【题型】证明题　【知识点】解析几何　【难度】medium
已知双曲线 $\Gamma: x^2 - \frac{y^2}{3} = 1$，点 $A(1,0)$，点 $Q(1,2)$，过点 $Q$ 作动直线 $l$ 与双曲线右支交于不同的两点 $B$、$C$，点 $H$ 在线段 $BC$ 上，且与端点 $B$、$C$ 不重合.

(1) 求双曲线 $\Gamma$ 的焦距和离心率；

(2) 当 $H$ 为 $BC$ 中点时，$\triangle AQH$ 的面积为 7，求直线 $l$ 的斜率；

(3) 设直线 $AB$、$AH$、$AC$ 分别与 $y$ 轴交于点 $D$、$E$、$F$，若 $E$ 为 $DF$ 的中点，证明：点 $H$ 在一条定直线上，并求出该定直线的方程.
【解答】
【答案】 (1) 焦距 4，离心率 2

(2) -2

(3) 证明见解析，$(x_H, y_H)$ 在定直线 $3x - 2y - 3 = 0$ 上

【解析】 (1) 由双曲线方程得 $a=1, b=\sqrt{3}$，则 $c = \sqrt{a^2 + b^2} = 2$，

所以焦距 $2c = 4$，离心率 $e = \frac{c}{a} = 2$；

(2) 若直线 $l$ 的斜率不存在，则直线 $l$ 与双曲线右支只有一个交点，不符合题意，

故直线 $l$ 的斜率存在，设直线 $l$ 的方程为 $y - 2 = k(x - 1)$，

与 $x^2 - \frac{y^2}{3} = 1$ 联立得 $(3 - k^2)x^2 + (2k^2 - 4k)x - k^2 + 4k - 7 = 0$.

设 $B(x_1, y_1), C(x_2, y_2)$，

由题意，得 $\begin{cases} 3 - k^2 \neq 0 \\ \Delta = (2k^2 - 4k)^2 + 4(3 - k^2)(k^2 - 4k + 7) = 12(7 - 4k) > 0 \\ x_1 + x_2 = \frac{2k - 2k^2}{k^2 - 3} > 0 \\ x_1x_2 = \frac{k^2 - 4k + 7}{k^2 - 3} > 0 \end{cases}$，

解得 $k < -\sqrt{3}$，

因为 $H$ 为 $BC$ 中点，所以 $x_H = \frac{k^2 - 2k}{k^2 - 3}$，

由 $S_{\triangle AQH} = \frac{1}{2} |AQ| \cdot |x_H - 1| = \frac{1}{2} \times 2 \times \left| \frac{k^2 - 2k}{k^2 - 3} - 1 \right| = 7$，得 $7k^2 + 2k - 24 = (7k - 12)(k + 2) = 0$，

又 $k < -\sqrt{3}$，解得 $k = -2$，

所以直线 $l$ 的斜率为 -2；

(3) 直线 $AB$ 的方程为 $y = \frac{y_1}{x_1 - 1}(x - 1)$，令 $x = 0$，得 $y_D = \frac{-y_1}{x_1 - 1}$，

同理可得，$y_E = \frac{-y_H}{x_H - 1}$，$y_F = \frac{-y_2}{x_2 - 1}$，

由 $E$ 为 $DF$ 中点，可得 $2y_E = y_D + y_F$，

即 $\frac{2y_H}{x_H - 1} = \frac{y_1}{x_1 - 1} + \frac{y_2}{x_2 - 1} = \frac{2 + k(x_1 - 1)}{x_1 - 1} + \frac{2 + k(x_2 - 1)}{x_2 - 1} = 2k + 2 \cdot \frac{x_1 + x_2 - 2}{(x_1 - 1)(x_2 - 1)}$,

所以 $\frac{y_H}{x_H - 1} = k + \frac{2k^2 - 4k - 2(k^2 - 3)}{k^2 - 4k + 7 - (2k^2 - 4k) + k^2 - 3} = k + \frac{-4k + 6}{4} = k + \frac{-2k + 3}{2} = \frac{3}{2}$，

即 $3x_H - 2y_H - 3 = 0$，

所以 $(x_H, y_H)$ 在定直线 $3x - 2y - 3 = 0$ 上.

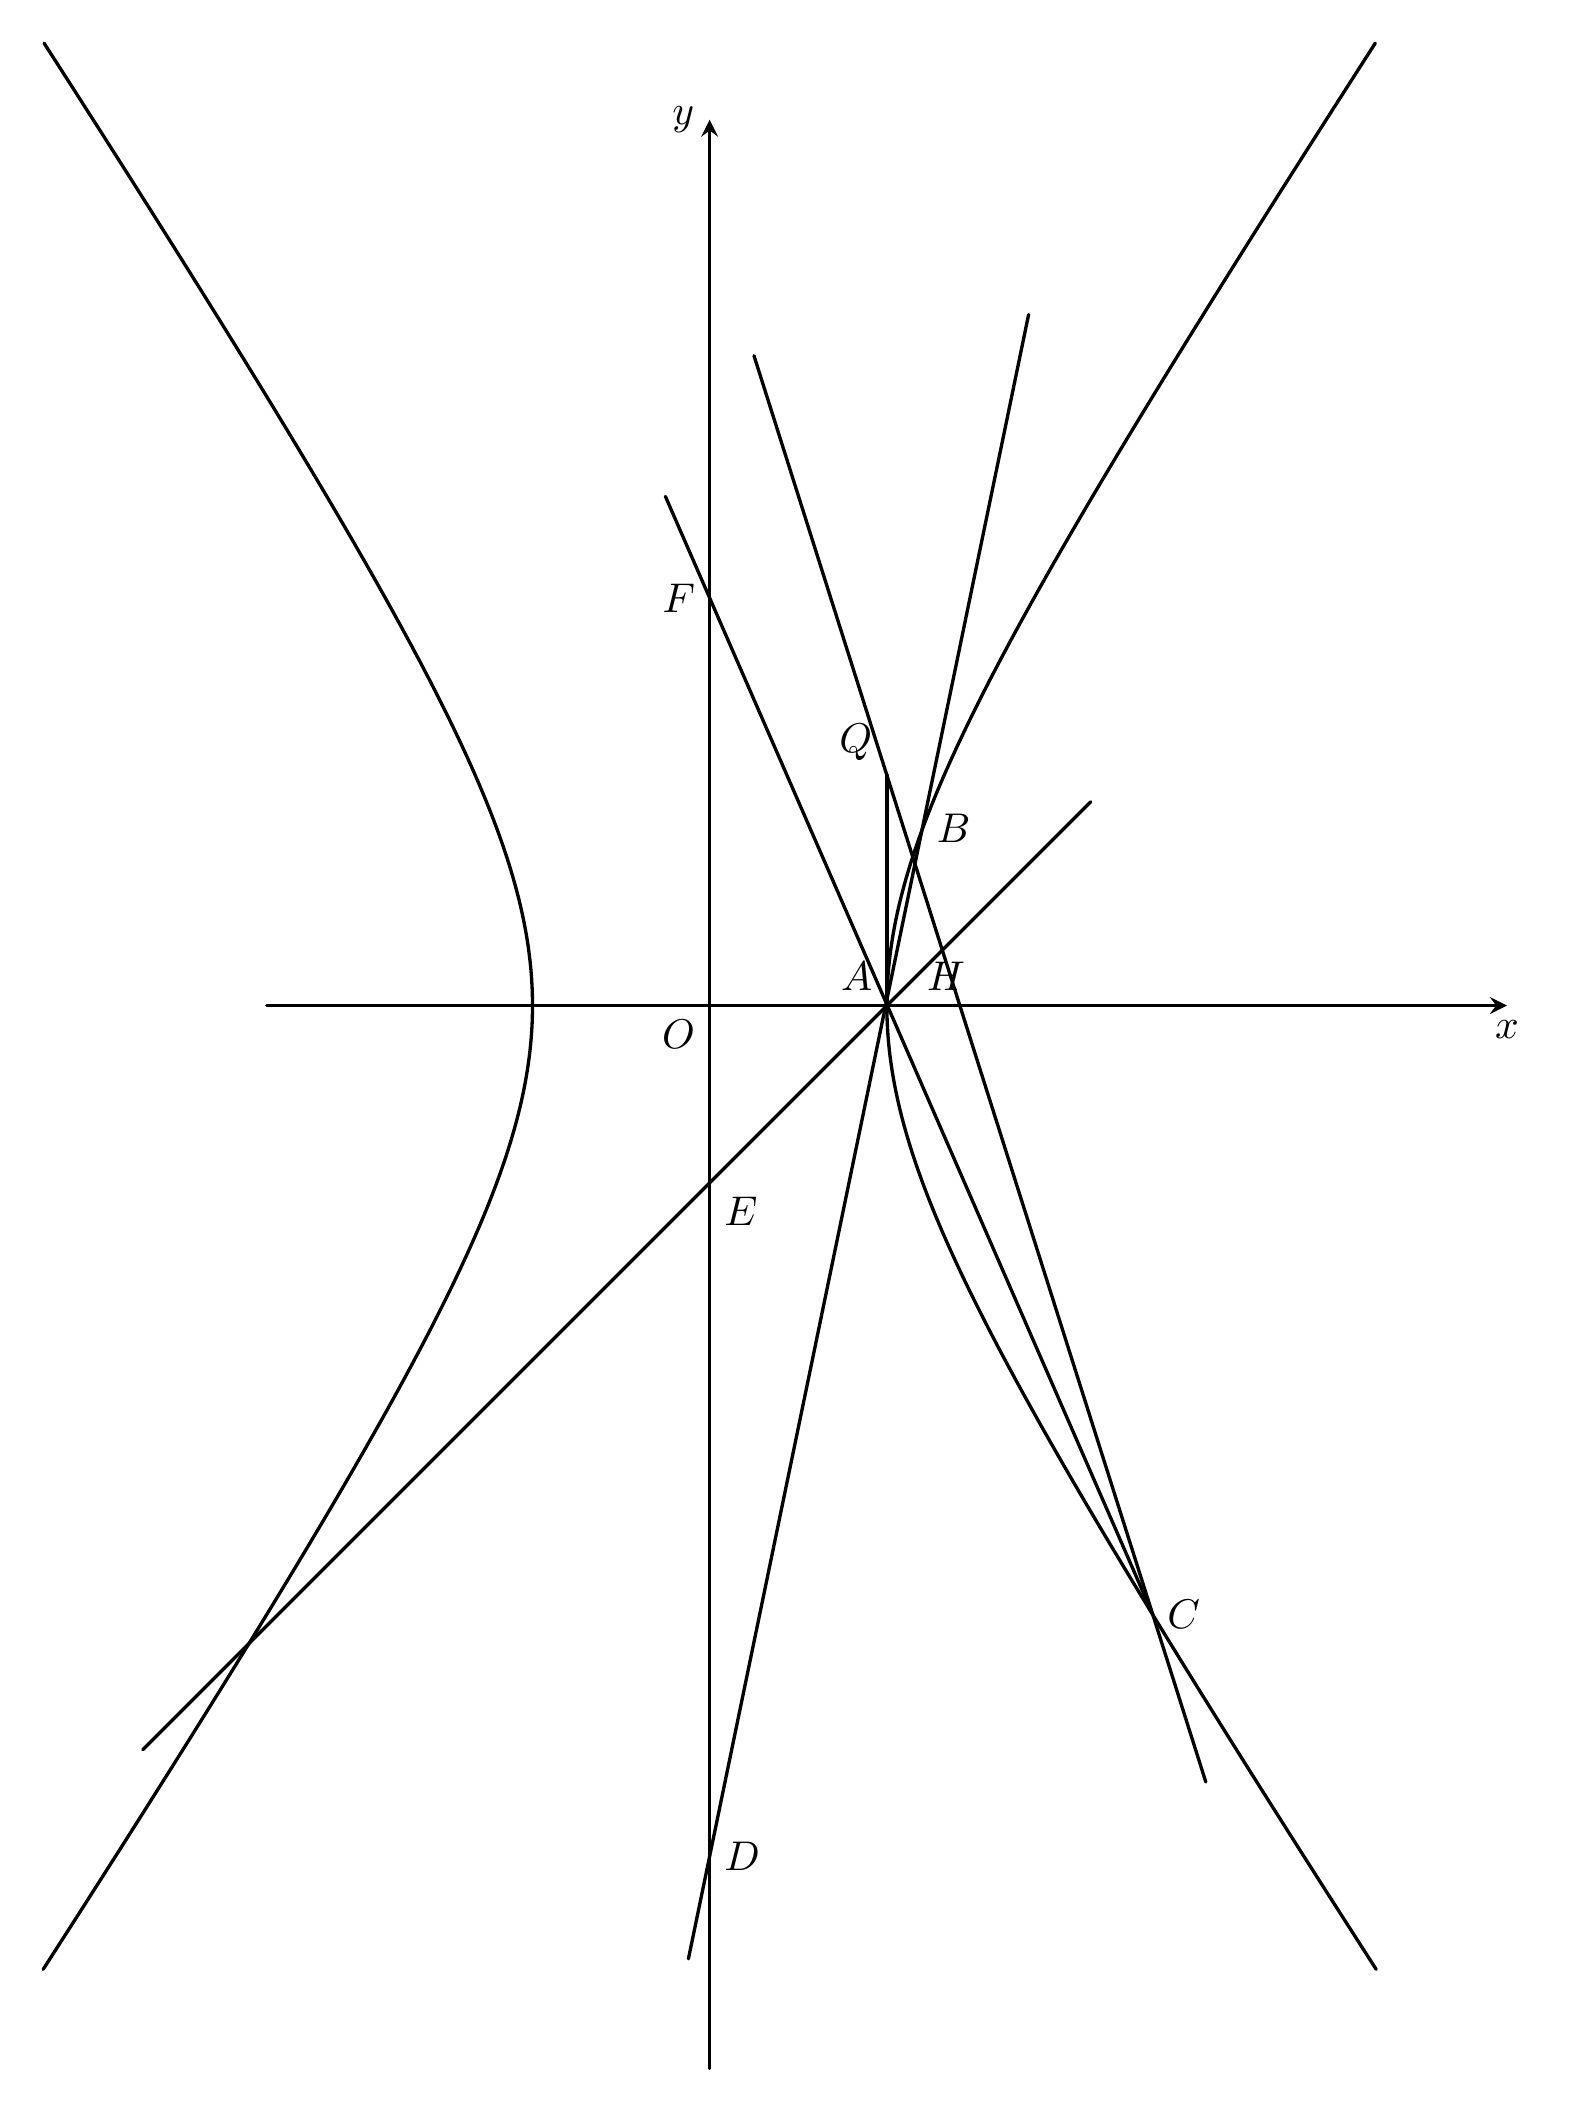